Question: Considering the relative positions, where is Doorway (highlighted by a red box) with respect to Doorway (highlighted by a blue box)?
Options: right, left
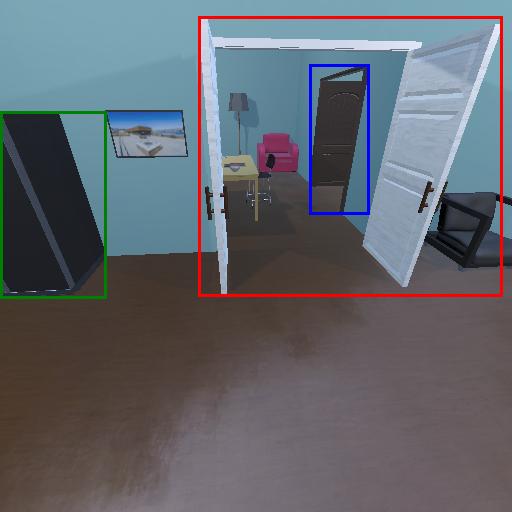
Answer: right